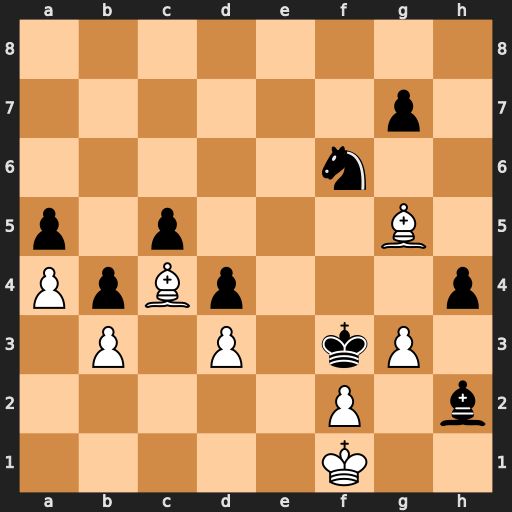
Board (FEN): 8/6p1/5n2/p1p3B1/PpBp3p/1P1P1kP1/5P1b/5K2
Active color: w
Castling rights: -
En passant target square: -
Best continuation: Bxh4 g5 Bxg5